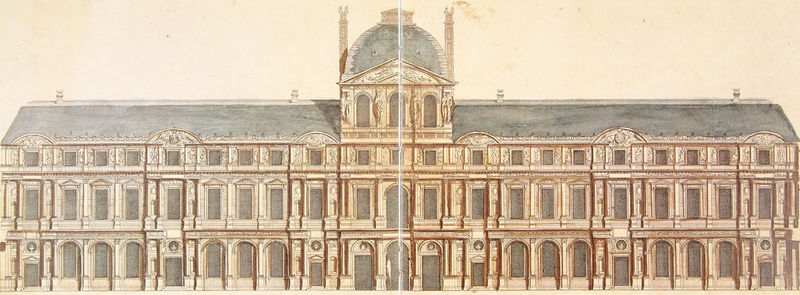
Titel: Louvre Fassadenentwurf
Künstler: Jean Michel Chevotet
Institution: Paris, Musée Carnavalet
Schlagwörter: blau, fenster, säule, säulen, zeichnung, dach, gebäude, haus, rot, schloss, architektur, barock, klassizismus, oper, turm, relief, ansicht, bogen, fassade, venedig, ziegel, kuppel, verzierung, bögen, eingang, berlin, palast, stockwerk, seite, portal, residenz, vorderansicht, dresden, klassik, stockwerke, geschoss, architekturzeichnung, minarett, arcade, langgestreckt, architekturverzierung